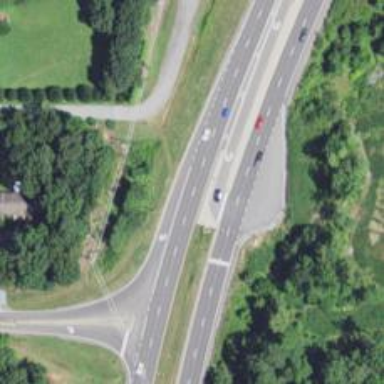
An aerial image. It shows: Trunk link highway with asphalt surface.